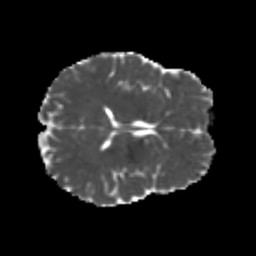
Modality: MD
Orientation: axial
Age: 25
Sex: male
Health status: healthy
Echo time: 0.074 s